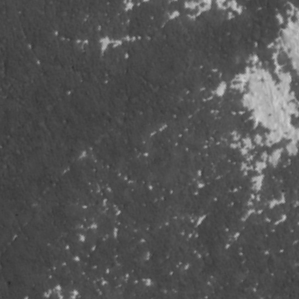
Label: frost